Question: I have a function in matlab.
'''
function [MEAN STD]=result(data)
MEAN=[mean(data)];
STD=std(data);
Training_data=[MEAN STD]
savefilename=sprintf('%s',inputname(1))
save(savefilename,'Training_data')
end
'''
i set data's filename=ET1_A_l1(imported to workspace alrdy)(ET1_A_l1=[1;2;1;3;1;4] to find the mean and std of selected data(ET1_A_l1),and save the statistical feature into .mat form as shown in below:
'''
>>[MEAN STD]=result(ET1_A_l1)
'''
As a result, the name of save file is ET1_A_l1.mat,and I import ET1_A_l1.mat into the workspace,it shows the 'Training_data' as shown in figure 1..

,
is there any good idea to change the variable name(Training_data) to ET1_A_l1 in workspace??
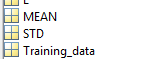
Answer: To change the variable name after loading (not the field name), try this:
'''
clear all; close all;
fname = 'ET1_A_l1';
Training_data=[0.5 .1]; % test data
savefilename=sprintf('%s', [fname '.mat']);
save(savefilename,'Training_data');
clear Training_data;
% important line
eval([fname '=importdata(''' savefilename ''');']);
'''
To change the field names directly:
'''
function [MEAN STD]=result(data)
MEAN = mean(data);
STD = std(data);
varname = inputname(1);
eval([varname '=[MEAN STD];']);
savefilename = sprintf('%s',varname);
save(savefilename, varname);
end
>> ET1_A_l1=[1;2;1;3;1;4];
>> >> [m s] = result(ET1_A_l1)
m =
2
s =
1.2649
>> clear all;
>> in = load('ET1_A_l1');
>> fieldnames(in)
ans =
'ET1_A_l1'
'''